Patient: sex M, age 52
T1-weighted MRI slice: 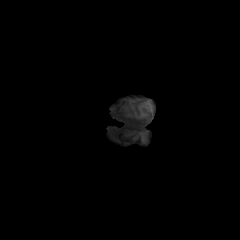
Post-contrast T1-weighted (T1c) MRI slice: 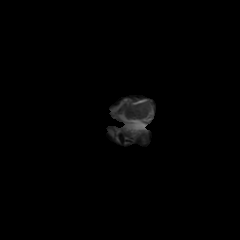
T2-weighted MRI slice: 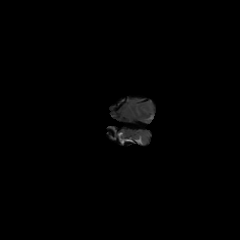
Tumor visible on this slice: no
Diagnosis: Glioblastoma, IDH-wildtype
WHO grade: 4